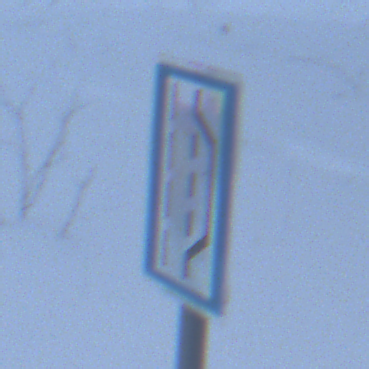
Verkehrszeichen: NothalteUndPannenbucht
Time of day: Midday
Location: Outdoor (Nature)
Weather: Overcast
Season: Winter
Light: Natural